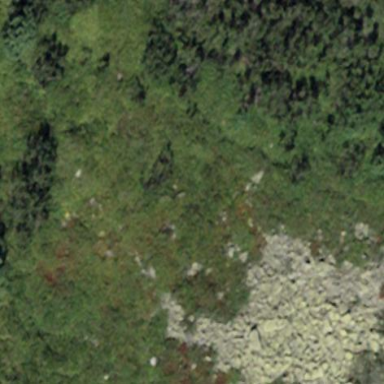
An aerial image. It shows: Landscape covered with heath.